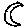
Label: moon